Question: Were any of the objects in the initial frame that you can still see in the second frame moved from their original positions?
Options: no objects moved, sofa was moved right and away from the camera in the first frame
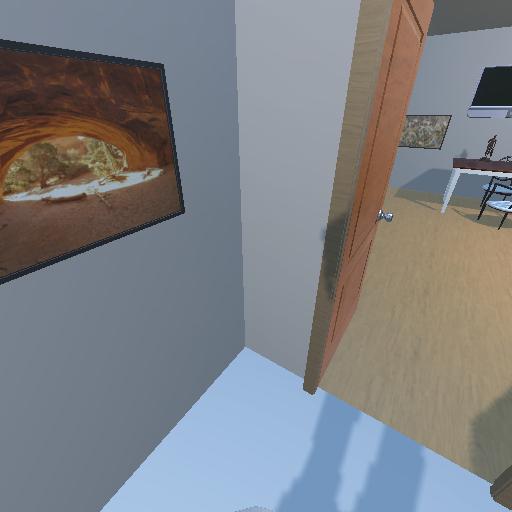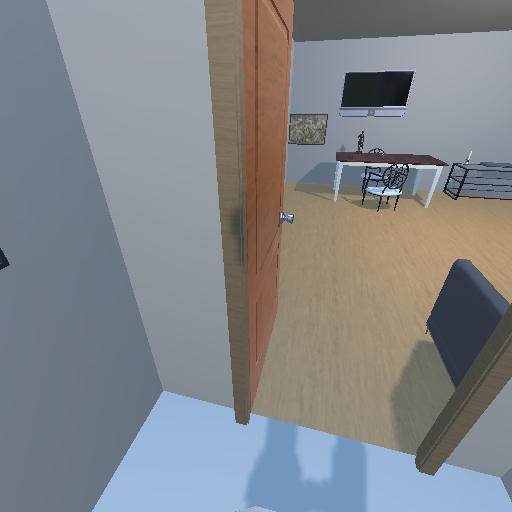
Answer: no objects moved